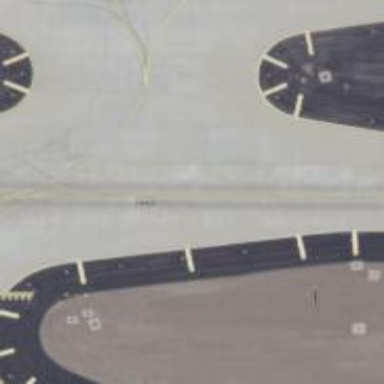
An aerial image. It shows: Image of taxiway at airport.